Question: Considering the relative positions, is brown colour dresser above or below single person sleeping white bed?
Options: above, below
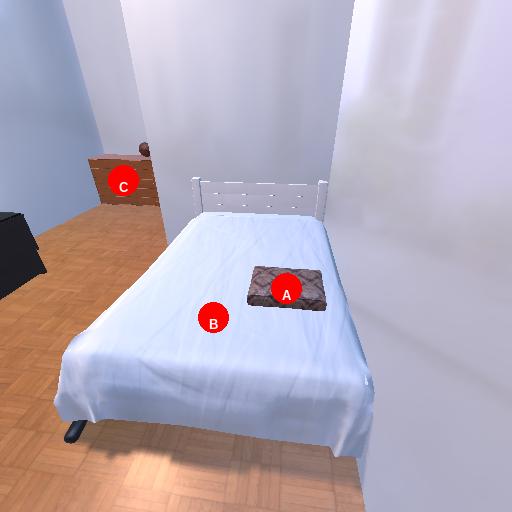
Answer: above